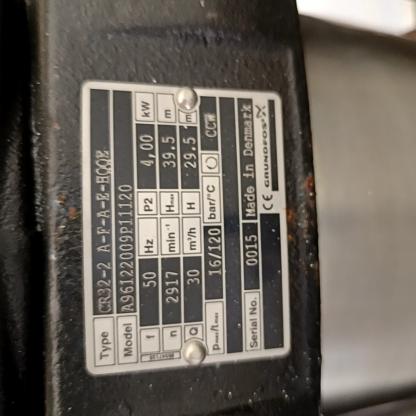
Klasa: tabliczka-znamionowa